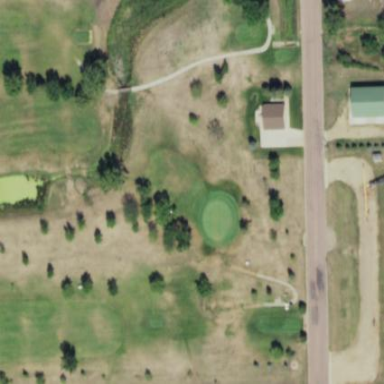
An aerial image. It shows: Scenic golf fairway.